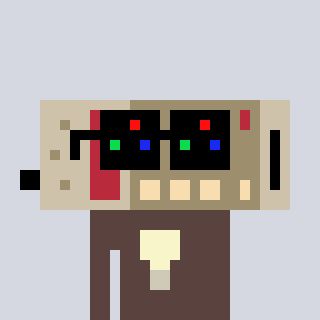
a pixel art character with square black sunglasses, a cordless phone-shaped head and a darkbrown-colored body on a cool background